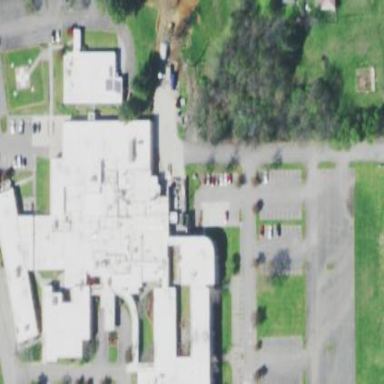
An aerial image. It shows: Hospital.